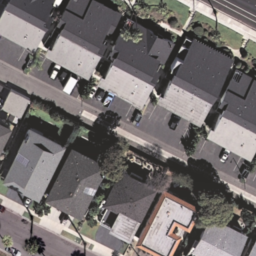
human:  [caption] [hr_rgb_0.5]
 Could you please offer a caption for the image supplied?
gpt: This is a dense residential area .

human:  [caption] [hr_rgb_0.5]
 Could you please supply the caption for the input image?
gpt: It is a dense residential area with lots of houses arranged neatly and a road goes through them .

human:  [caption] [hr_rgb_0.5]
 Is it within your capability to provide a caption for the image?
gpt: Lots of houses arranged neatly and a road goes through them .

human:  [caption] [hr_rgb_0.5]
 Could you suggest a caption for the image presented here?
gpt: There are lots of houses with black and grey roofs arranged neatly .

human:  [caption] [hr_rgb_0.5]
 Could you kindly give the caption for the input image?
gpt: Lots of houses with black and grey roofs arranged neatly and a road goes through them .